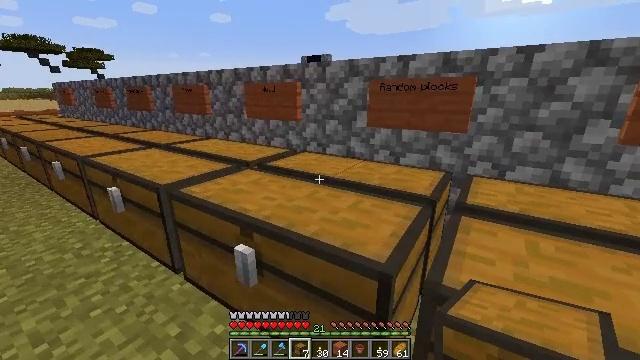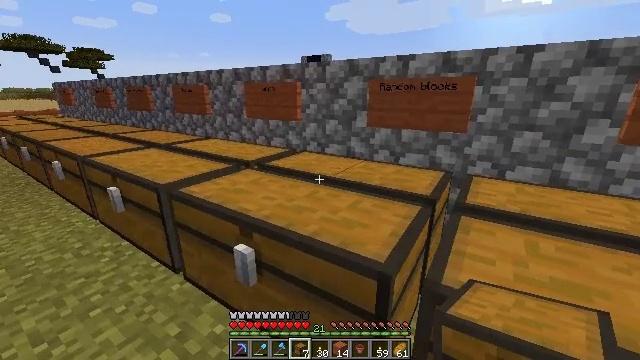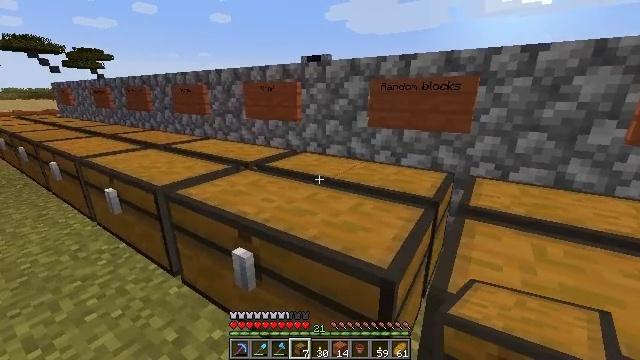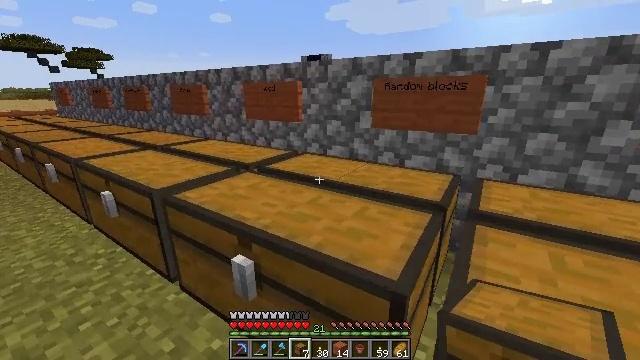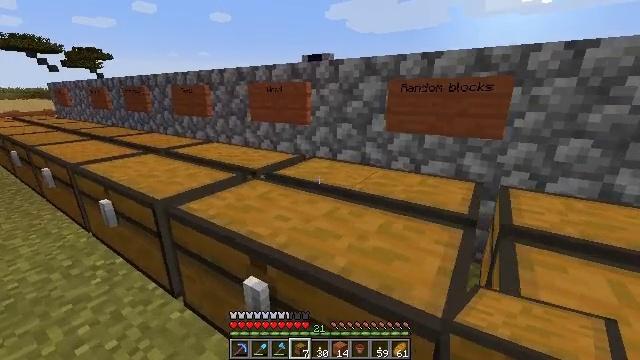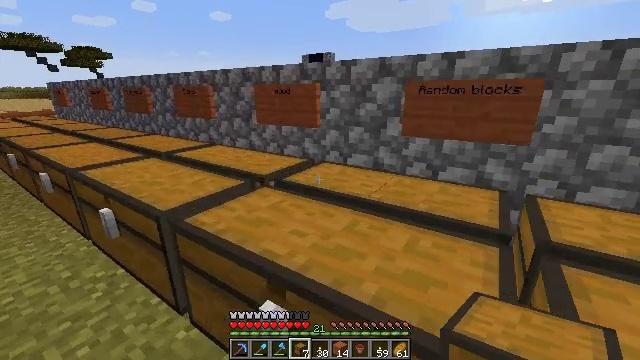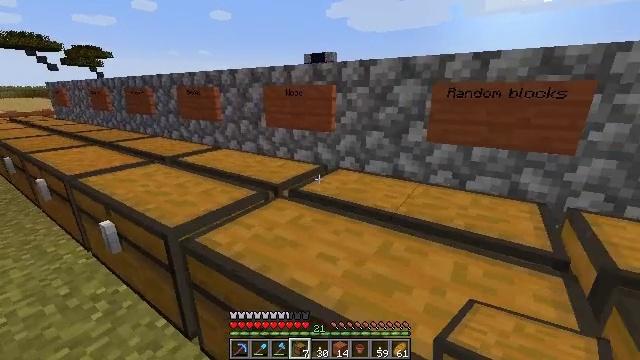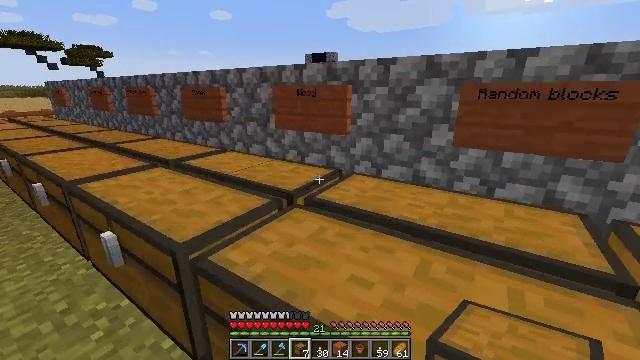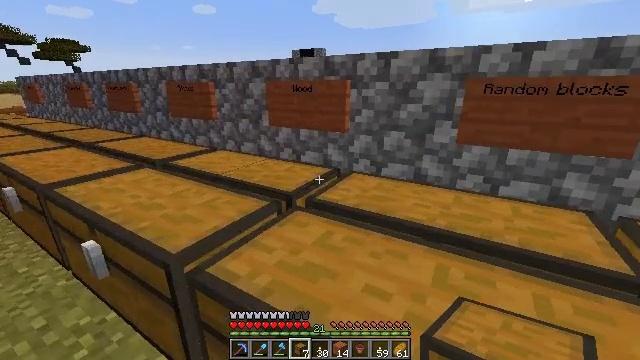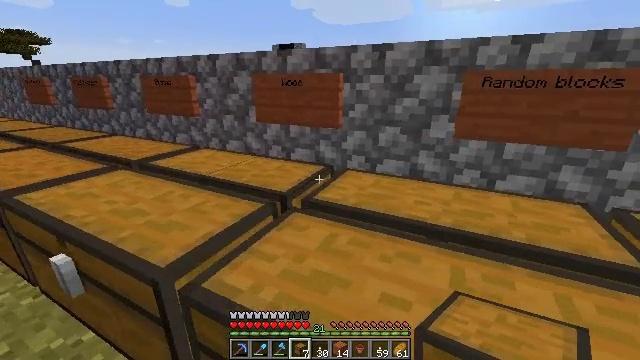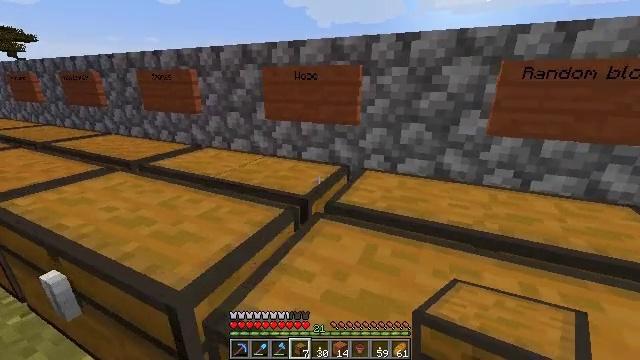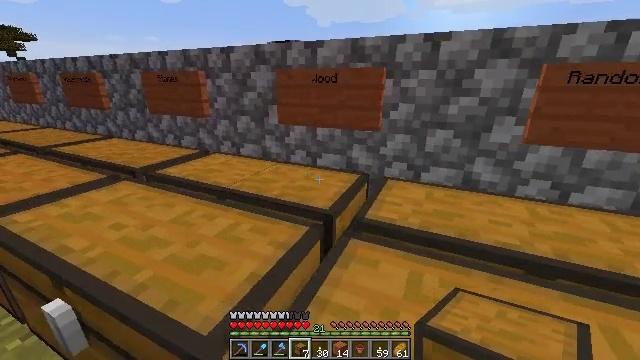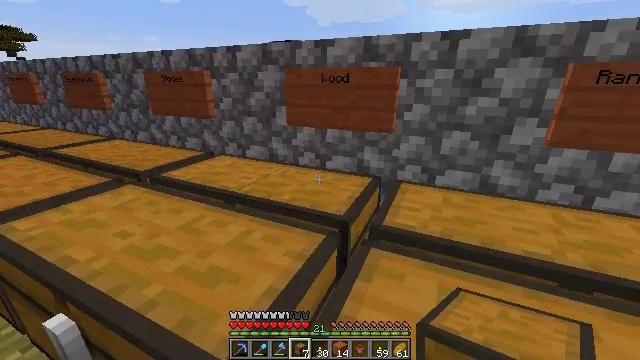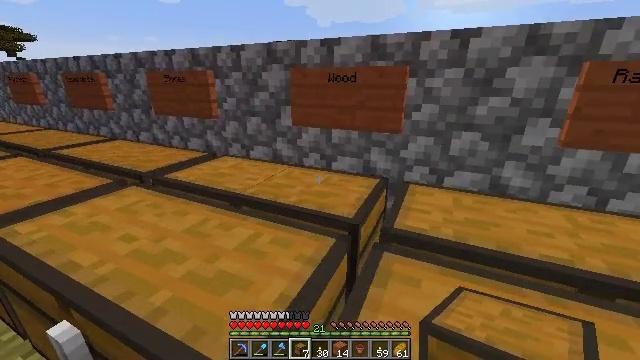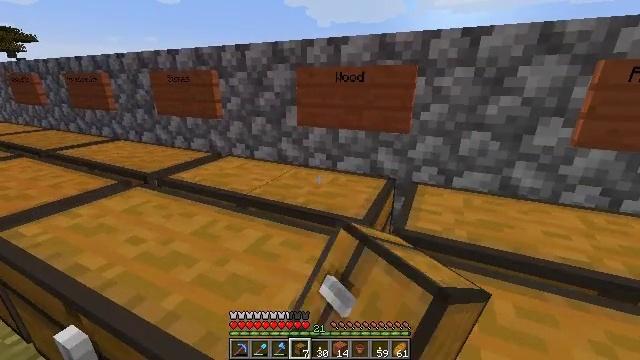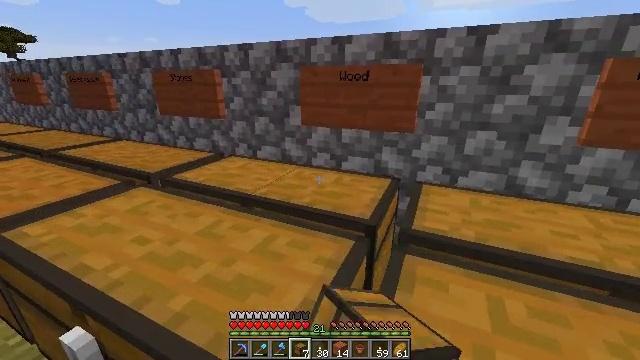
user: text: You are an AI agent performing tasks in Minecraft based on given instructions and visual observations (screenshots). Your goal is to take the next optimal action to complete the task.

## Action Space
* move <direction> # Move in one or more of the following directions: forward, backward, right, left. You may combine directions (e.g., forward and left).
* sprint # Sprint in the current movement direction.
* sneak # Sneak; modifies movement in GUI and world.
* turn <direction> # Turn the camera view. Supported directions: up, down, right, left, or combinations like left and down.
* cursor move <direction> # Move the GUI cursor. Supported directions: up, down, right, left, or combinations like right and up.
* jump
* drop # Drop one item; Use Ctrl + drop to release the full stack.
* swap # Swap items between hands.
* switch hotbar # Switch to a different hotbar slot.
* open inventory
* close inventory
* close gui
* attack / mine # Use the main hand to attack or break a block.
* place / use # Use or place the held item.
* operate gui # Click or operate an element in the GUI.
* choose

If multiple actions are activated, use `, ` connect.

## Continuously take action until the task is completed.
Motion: motion action
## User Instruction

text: Create an acacia sign on the crafting table.
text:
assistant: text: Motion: no_op
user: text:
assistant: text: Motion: move forward
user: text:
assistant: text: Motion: move forward and move left
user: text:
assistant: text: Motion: move forward and move left
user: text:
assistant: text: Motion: move forward and move left
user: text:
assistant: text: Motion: move forward and move left
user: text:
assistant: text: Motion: move forward and move left
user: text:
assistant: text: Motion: move forward and move left, turn right
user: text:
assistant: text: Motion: move forward and move left, turn right
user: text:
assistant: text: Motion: move forward and move left, turn right
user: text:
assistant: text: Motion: move forward and move left
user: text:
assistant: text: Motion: no_op
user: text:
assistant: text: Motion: use / place
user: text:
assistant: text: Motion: use / place
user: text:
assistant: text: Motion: use / place
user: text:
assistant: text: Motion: use / place
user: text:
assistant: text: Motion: no_op
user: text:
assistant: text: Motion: open gui
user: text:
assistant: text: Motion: no_op
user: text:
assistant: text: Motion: no_op
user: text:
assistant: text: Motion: no_op
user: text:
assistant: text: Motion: no_op
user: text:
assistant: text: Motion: cursor move right
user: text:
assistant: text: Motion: cursor move right
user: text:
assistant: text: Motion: cursor move left
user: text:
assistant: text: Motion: no_op
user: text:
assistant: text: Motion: no_op
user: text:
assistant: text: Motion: no_op
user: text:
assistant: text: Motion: no_op
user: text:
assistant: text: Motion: cursor move down